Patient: sex M, age 60
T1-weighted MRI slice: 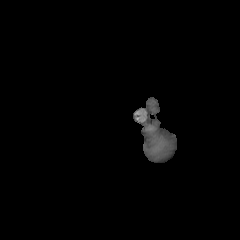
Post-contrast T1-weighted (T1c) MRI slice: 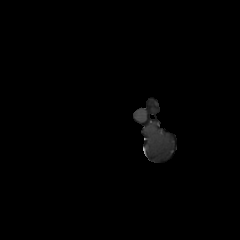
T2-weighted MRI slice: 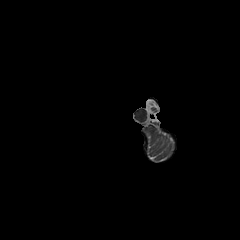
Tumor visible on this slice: no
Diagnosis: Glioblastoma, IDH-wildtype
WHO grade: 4